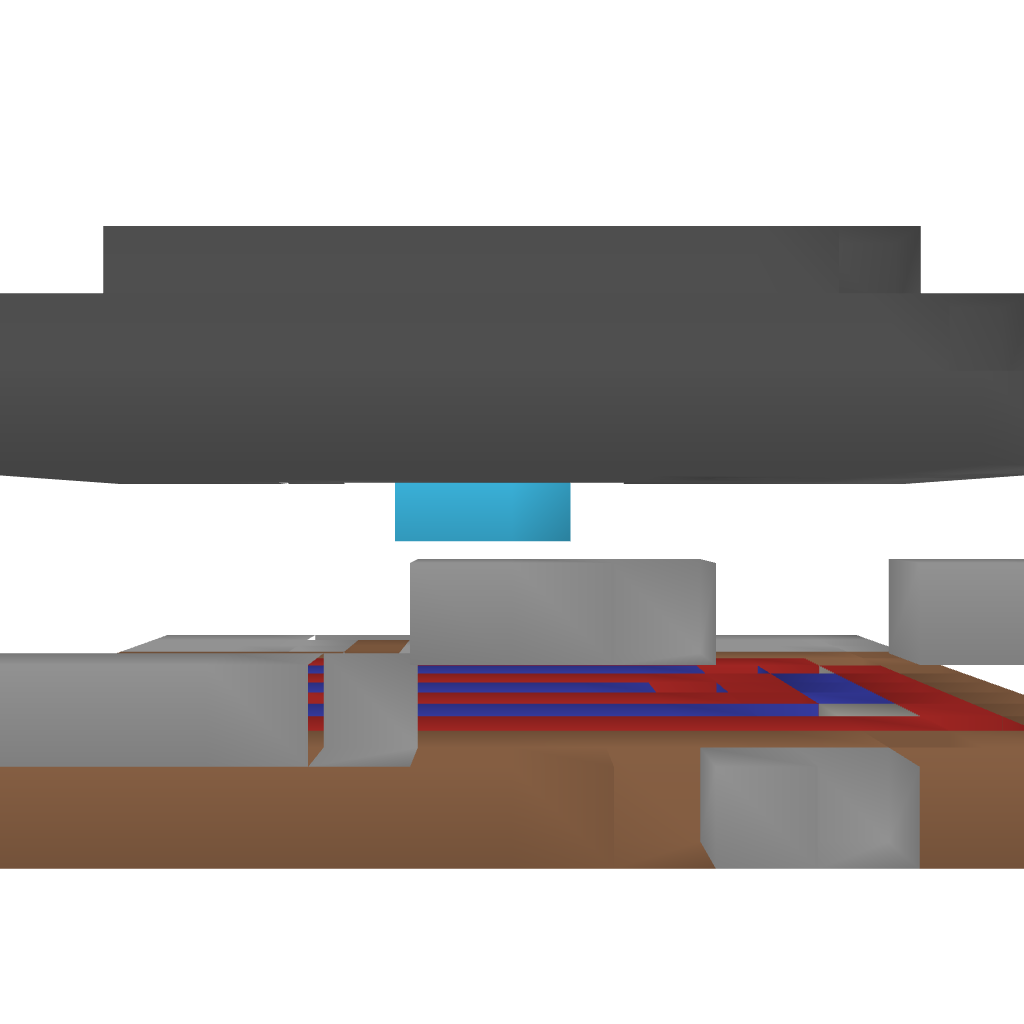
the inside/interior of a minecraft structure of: Kleine Hütte